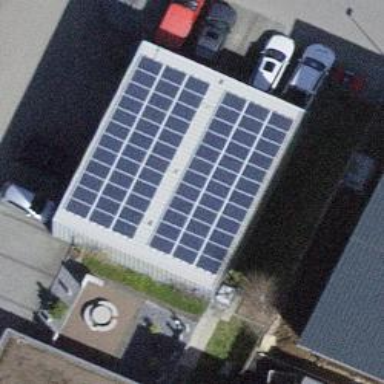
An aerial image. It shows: Solar power generator using photovoltaic panels.